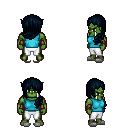
a pixel art fantasy rpg character, male body template, orc, green skin, teal sleeveless shirt, white pants, raven left-swept hairstyle, leather bracers, white slippers, four views (front, back, left, right), 2x2 character sprite sheet, small pixel art, hard edges, no anti-aliasing